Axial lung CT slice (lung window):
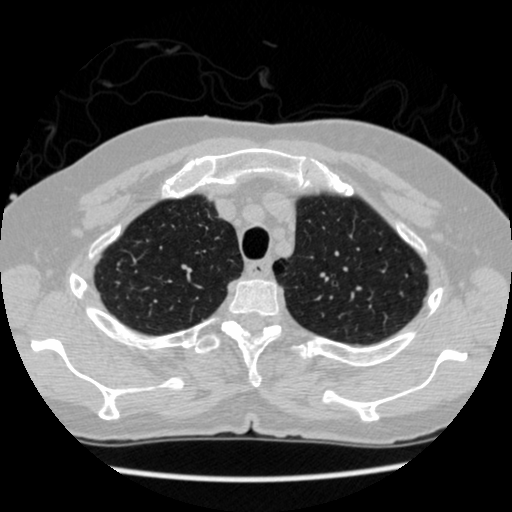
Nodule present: no